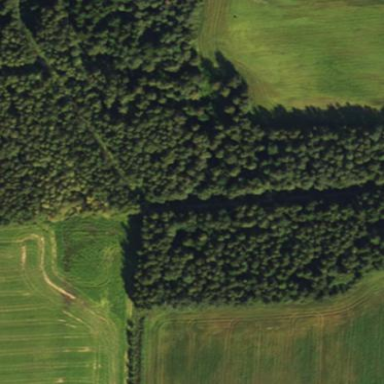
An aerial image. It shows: Forest with broadleaved trees.